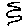
Label: zigzag